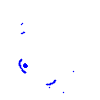
Particle: kaon